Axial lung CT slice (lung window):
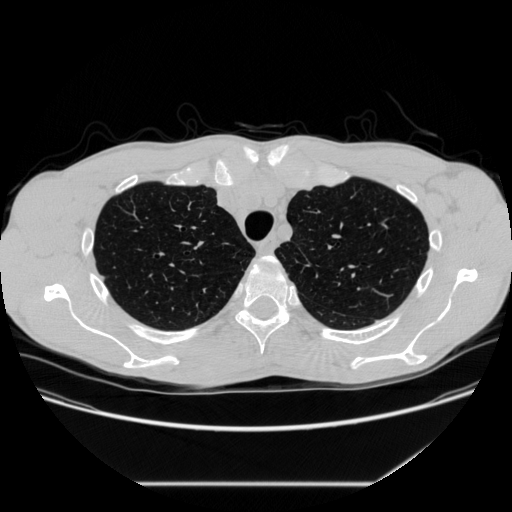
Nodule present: no